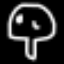
Label: mushroom